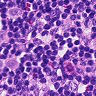
Metastatic tissue present: no